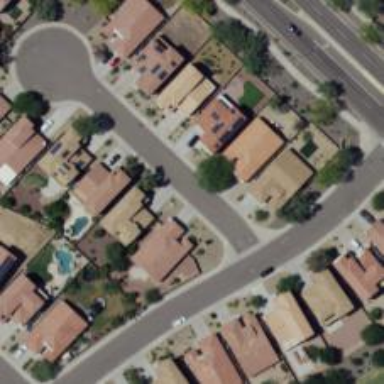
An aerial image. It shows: Smooth asphalt road in residential area.